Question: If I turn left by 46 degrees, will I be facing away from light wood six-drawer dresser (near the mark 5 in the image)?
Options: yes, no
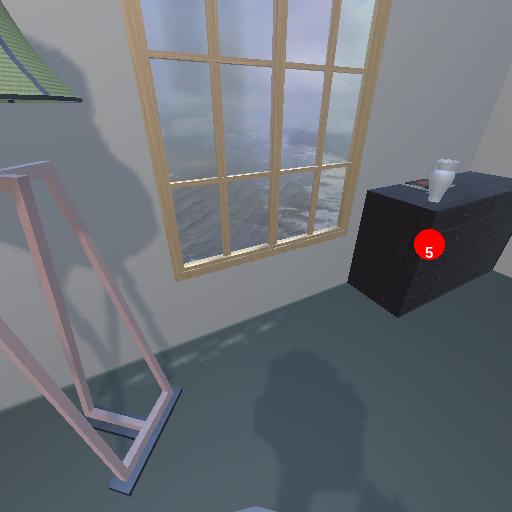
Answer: yes